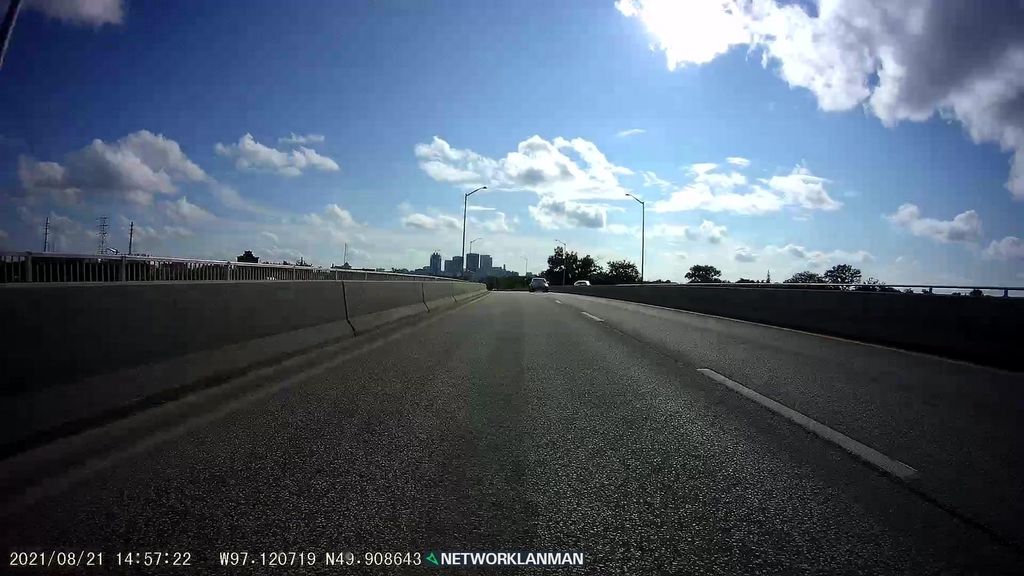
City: winnipeg